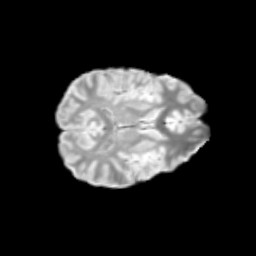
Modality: T2w
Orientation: axial
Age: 11
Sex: male
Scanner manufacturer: siemens
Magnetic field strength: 3 T
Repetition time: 3.8 s
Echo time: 0.07 s